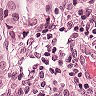
Metastatic tissue present: yes